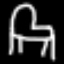
Label: chair